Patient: sex F, age 66
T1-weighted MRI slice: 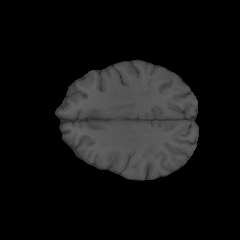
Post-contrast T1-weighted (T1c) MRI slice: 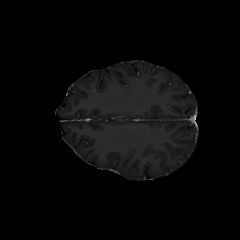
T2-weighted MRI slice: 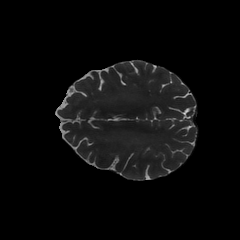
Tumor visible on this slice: no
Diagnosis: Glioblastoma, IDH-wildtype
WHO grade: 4